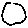
Label: moon